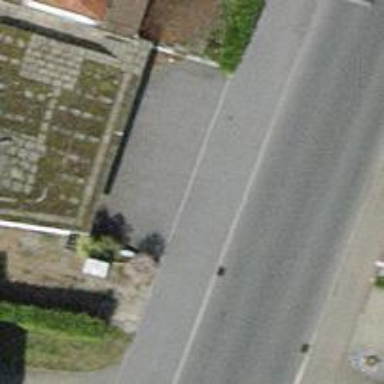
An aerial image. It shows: Asphalt sidewalk.